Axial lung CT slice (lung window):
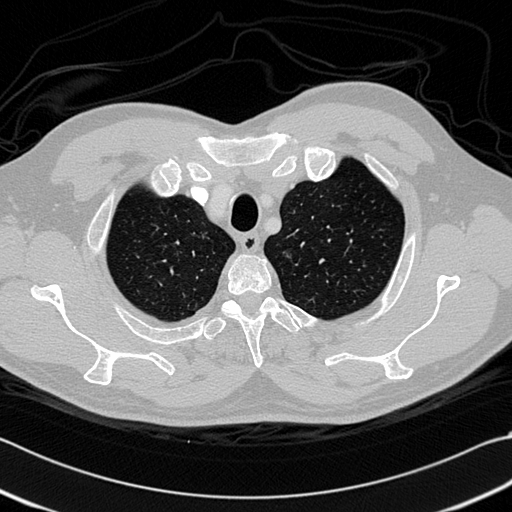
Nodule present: no